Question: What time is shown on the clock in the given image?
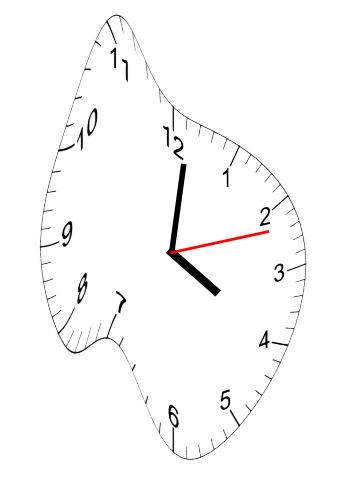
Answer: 04:01:12